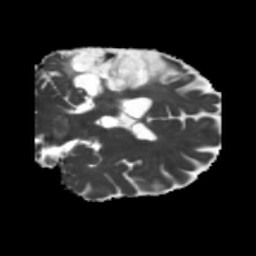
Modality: MD
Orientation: coronal
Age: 58
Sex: male
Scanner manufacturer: siemens
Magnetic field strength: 3 T
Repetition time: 5.25 s
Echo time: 0.08 s